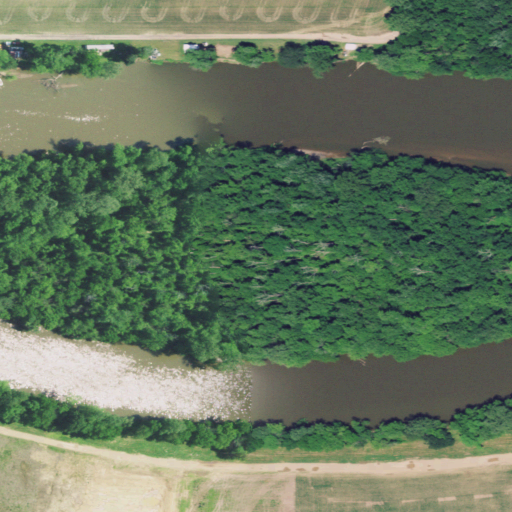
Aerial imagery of island in Ohio named Copeland Island containing deciduous forest, open water, cultivated crops, low intensity development, open development, barren land, medium intensity development, and herbaceous wetlands